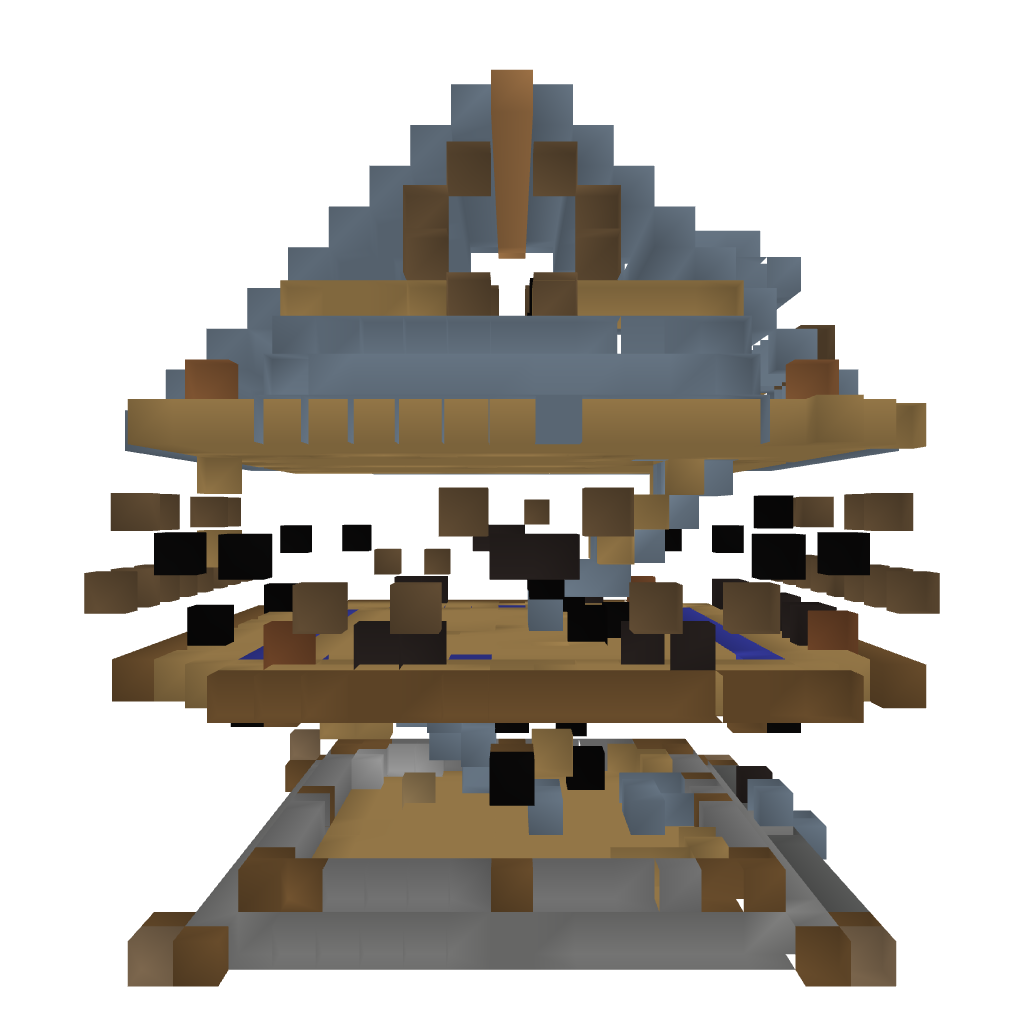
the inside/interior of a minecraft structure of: RedHouse404